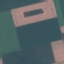
Land use / land cover class: AnnualCrop